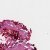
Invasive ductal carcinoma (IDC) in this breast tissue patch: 0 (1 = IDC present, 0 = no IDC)